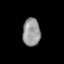
Tissue: lung
Cell type: Endothelial cells
Senescence score: 0.5444
Nuclear area (px): 478
Mean DAPI intensity: 151.636